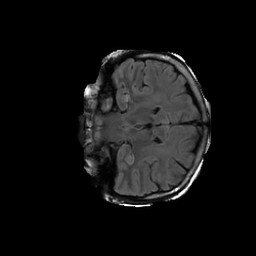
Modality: FLAIR
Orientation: coronal
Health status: ill
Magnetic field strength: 3 T